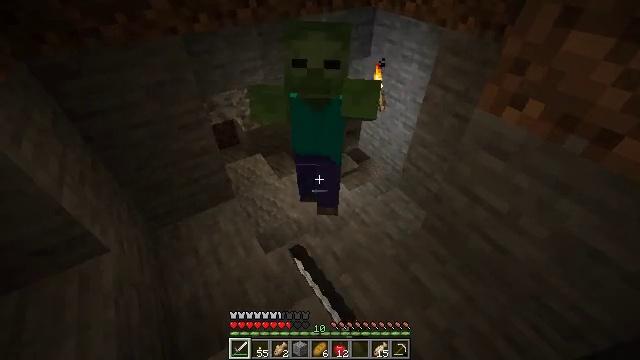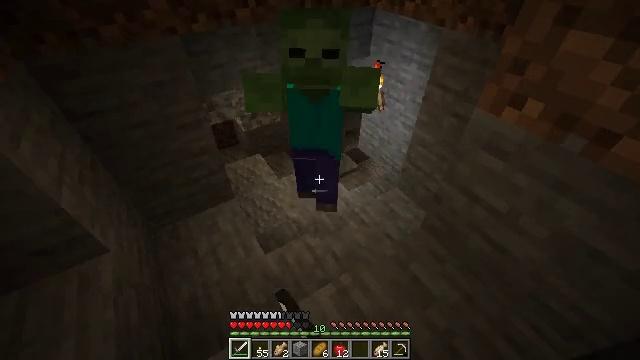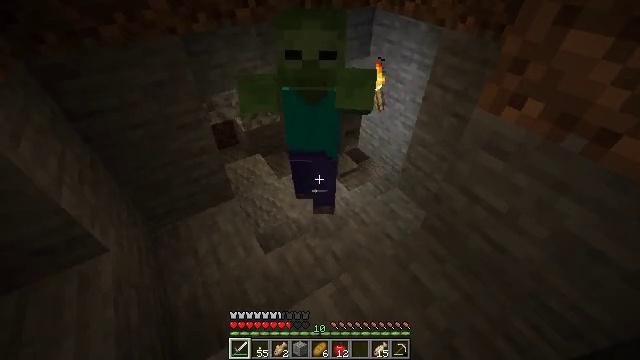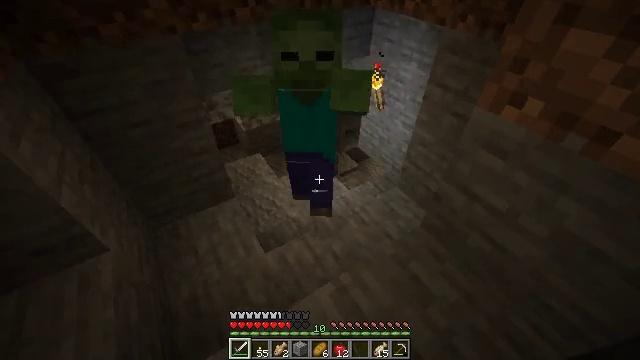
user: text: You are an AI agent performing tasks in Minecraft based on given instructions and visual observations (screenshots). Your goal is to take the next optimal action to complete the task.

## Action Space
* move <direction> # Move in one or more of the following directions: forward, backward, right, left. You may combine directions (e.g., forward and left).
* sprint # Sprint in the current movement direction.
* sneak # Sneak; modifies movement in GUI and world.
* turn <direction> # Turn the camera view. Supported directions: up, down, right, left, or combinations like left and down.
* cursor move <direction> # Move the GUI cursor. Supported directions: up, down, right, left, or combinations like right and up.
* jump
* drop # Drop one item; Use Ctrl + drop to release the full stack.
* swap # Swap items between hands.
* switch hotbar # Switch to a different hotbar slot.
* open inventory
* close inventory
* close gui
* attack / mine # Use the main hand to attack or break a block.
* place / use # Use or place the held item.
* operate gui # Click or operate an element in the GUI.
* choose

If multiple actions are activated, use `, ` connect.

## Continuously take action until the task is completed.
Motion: motion action
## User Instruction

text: Kill a zombie.
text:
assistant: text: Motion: attack / mine
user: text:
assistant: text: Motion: no_op
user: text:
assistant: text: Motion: no_op
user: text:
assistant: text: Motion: no_op